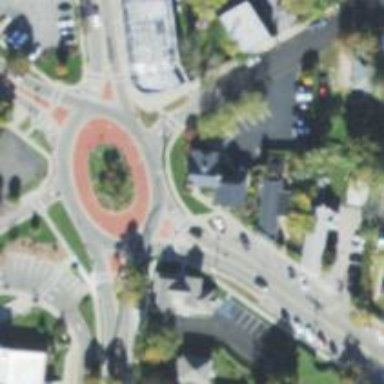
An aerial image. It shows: Secondary road around roundabout.